Field crop: maize
Growth stage: 1
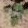
Species: chenopodium